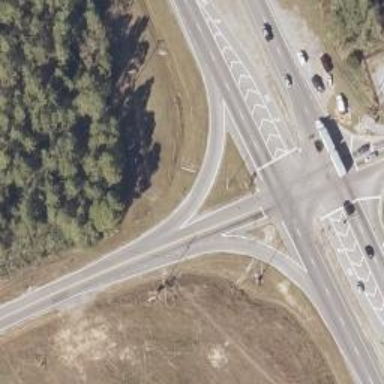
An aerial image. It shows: Trunk link highway.